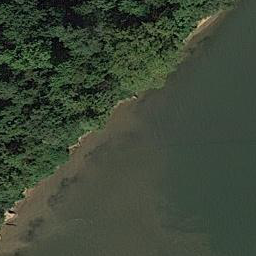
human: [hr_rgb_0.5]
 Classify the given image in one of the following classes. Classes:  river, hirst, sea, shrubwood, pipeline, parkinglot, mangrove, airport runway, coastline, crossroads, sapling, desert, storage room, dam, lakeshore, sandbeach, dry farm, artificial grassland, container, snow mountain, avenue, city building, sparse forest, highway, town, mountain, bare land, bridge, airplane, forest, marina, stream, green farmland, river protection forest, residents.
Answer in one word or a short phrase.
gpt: river protection forest